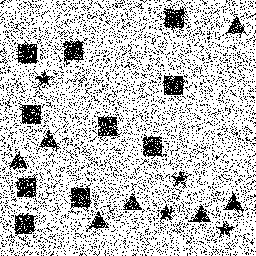
Squares: 10
Triangles: 7
Stars: 4
Total shapes: 21